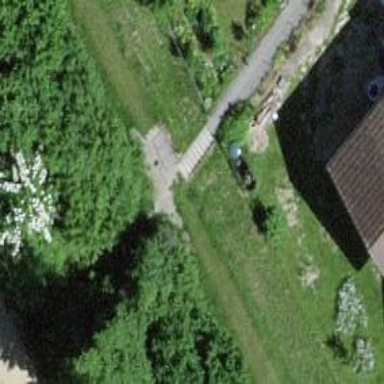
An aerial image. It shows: Road with steps.